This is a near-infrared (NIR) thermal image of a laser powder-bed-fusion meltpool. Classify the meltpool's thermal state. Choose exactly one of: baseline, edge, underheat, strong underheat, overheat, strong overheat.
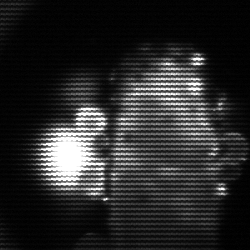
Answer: strong underheat